Question: In my site, The logo appears fine in firefox and chrome but in I.E, blue border appears.
'''
<img src="images/logo.png" style = "position:relative; top:40px;">
'''
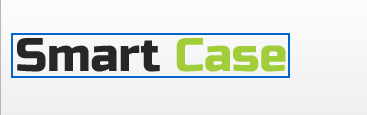
Answer: add "border-style:none;" to the image